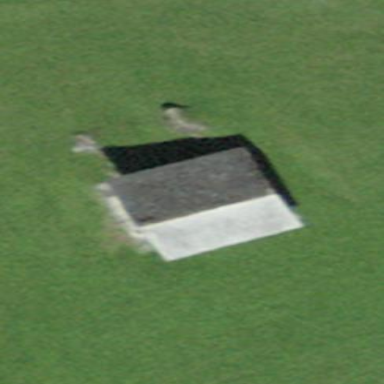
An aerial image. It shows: Farm auxiliary building.